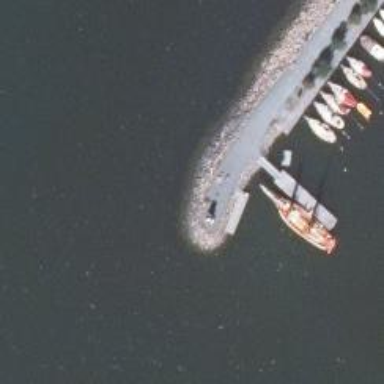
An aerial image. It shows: Breakwater structure.